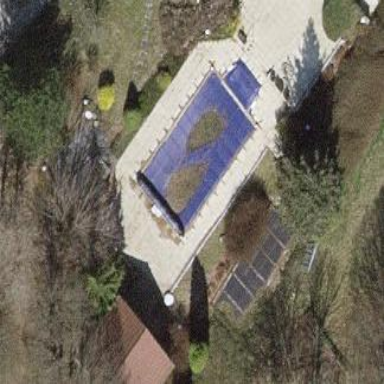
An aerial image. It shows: Swimming pool located in leisure land.